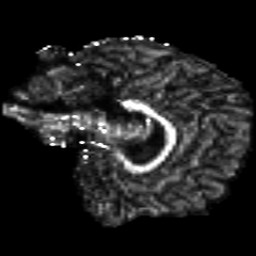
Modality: FA
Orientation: sagittal
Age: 18
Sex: male
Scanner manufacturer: siemens
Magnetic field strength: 3 T
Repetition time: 8.8 s
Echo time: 0.085 s